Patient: sex F, age 77
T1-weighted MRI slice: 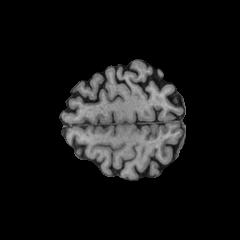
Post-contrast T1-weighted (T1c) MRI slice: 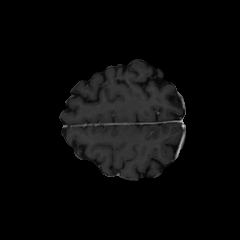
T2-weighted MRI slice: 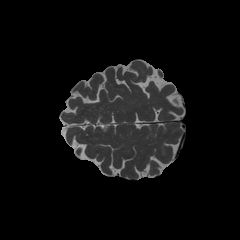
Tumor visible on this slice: no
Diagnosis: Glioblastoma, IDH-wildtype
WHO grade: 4